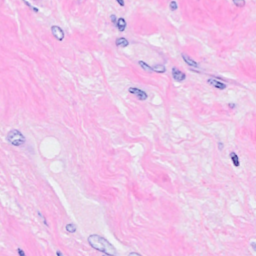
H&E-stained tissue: Breast